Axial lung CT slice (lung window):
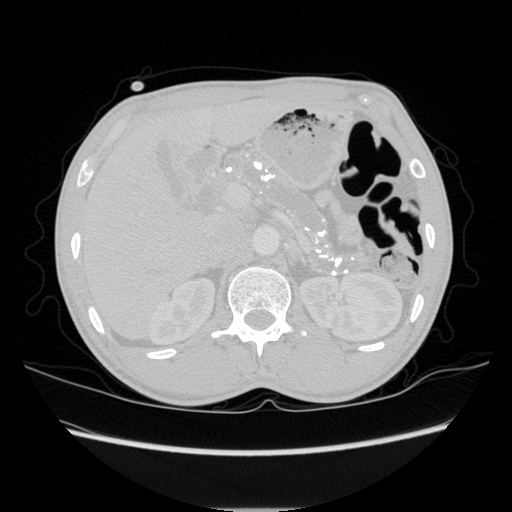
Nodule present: no